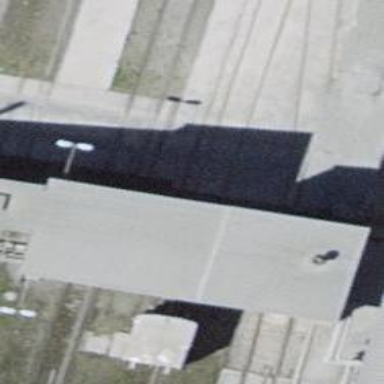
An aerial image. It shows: View of roof of building.